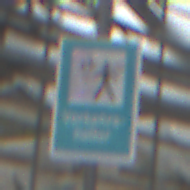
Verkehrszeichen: Verkehrshelfer
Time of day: Midday
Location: Roofed (Special)
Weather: Overcast
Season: NotSpecified
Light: Natural